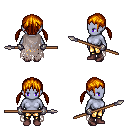
a pixel art fantasy rpg character, female body template, dark elf, purple skin, gray tattered cape, gold greaves, dark blonde twin-tailed hairstyle, metal gloves, maroon shoes, spear, four views (front, back, left, right), 2x2 character sprite sheet, small pixel art, hard edges, no anti-aliasing